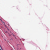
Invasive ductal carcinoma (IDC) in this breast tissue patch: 0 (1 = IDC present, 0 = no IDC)